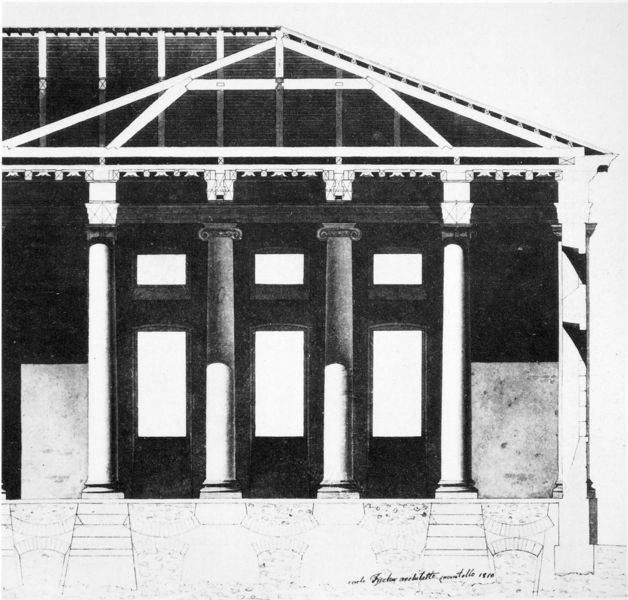
Titel: Markthalle am Viktualienmarkt in München, Längsschnitt (Detail)
Künstler: Carl von Fischer
Standort: München
Institution: Architektursammlung der Technischen Universität
Schlagwörter: dunkel, schatten, weiß, fenster, grau, holz, licht, marmor, raum, schwarz, skizze, stützen, säule, säulen, tür, zeichnung, dach, gebäude, haus, ornament, wand, architektur, gesicht, stein, steine, signatur, erde, boden, innen, front, renaissance, rund, vorbau, schrift, fassade, giebel, grafik, töne, signiert, pilaster, figuren, treppe, symmetrie, balken, plinthe, umriss, rechtecke, fugen, tusche, gewölbe, offen, antike, unterschrift, untergrund, scheune, symmetrisch, schnitt, schwarzweiss, schraffur, seite, reihe, dachstuhl, entwurf, architrav, kapitelle, kapitell, fries, villa, sims, voluten, schattenwurf, ionisch, konstruktion, griechenland, vorhof, plan, tempel, volute, basis, dorisch, säulenbasis, grund, unfertig, schaft, querschnitt, geometrie, zwichnung, kapitel, dachbalken, basilika, gebälk, pfetten, riss, grundriss, aufriss, bauplan, zeile, entree, fundament, statik, ordnung, first, oberlicht, dorische, dachkonstruktion, dachstul, durchsicht, fensteröffnungen, fundamente, inosch, ionische, lichtschacht, arhitektur, dachgestühl, haale, sw, säulemn, scvhwarzweiss, 1820, fussbodenheizung